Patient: sex M, age 24
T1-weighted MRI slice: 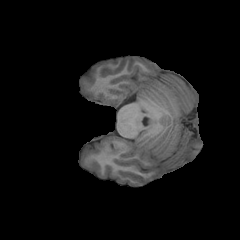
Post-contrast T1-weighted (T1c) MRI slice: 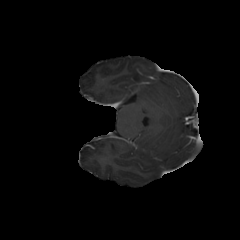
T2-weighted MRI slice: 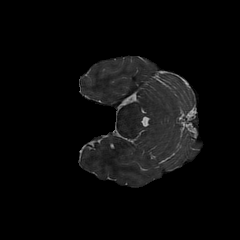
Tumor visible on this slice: no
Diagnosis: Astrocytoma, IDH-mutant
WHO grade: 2